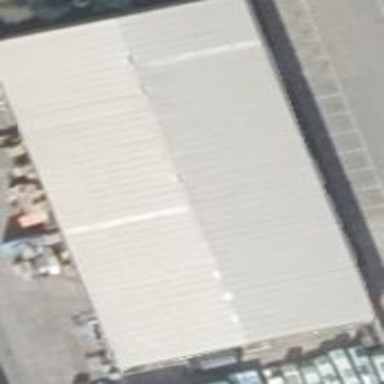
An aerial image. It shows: Warehouse building with gabled roof.